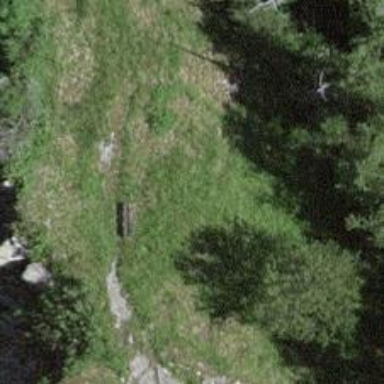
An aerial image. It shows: Bench for seating.